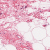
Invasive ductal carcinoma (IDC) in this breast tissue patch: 0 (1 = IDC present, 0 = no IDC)